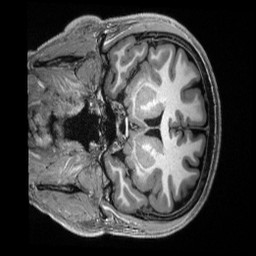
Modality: T1w
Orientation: coronal
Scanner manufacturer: siemens
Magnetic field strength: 3 T
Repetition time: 2.5 s
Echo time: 0.00231 s